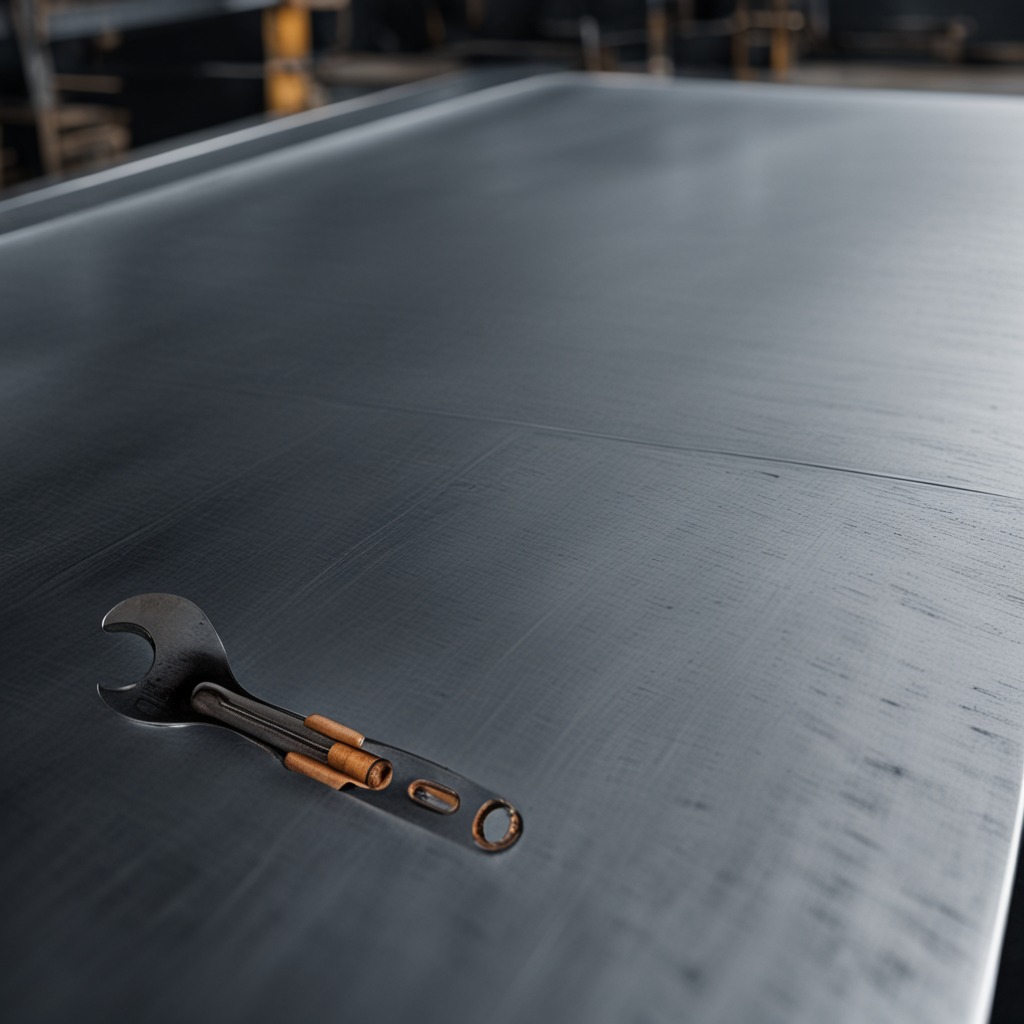
An wrench is lying on the cold steel table in a mining workshop.